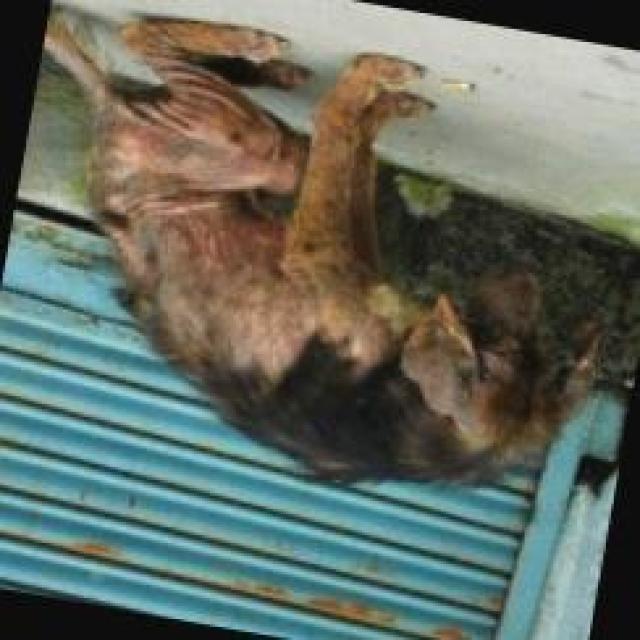
Canine fungal skin infection — characterized by alopecia, scaling, crusting, and circular lesions. Common agents include Malassezia and Candida species.